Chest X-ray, AP view. Patient: 22 years old, sex M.
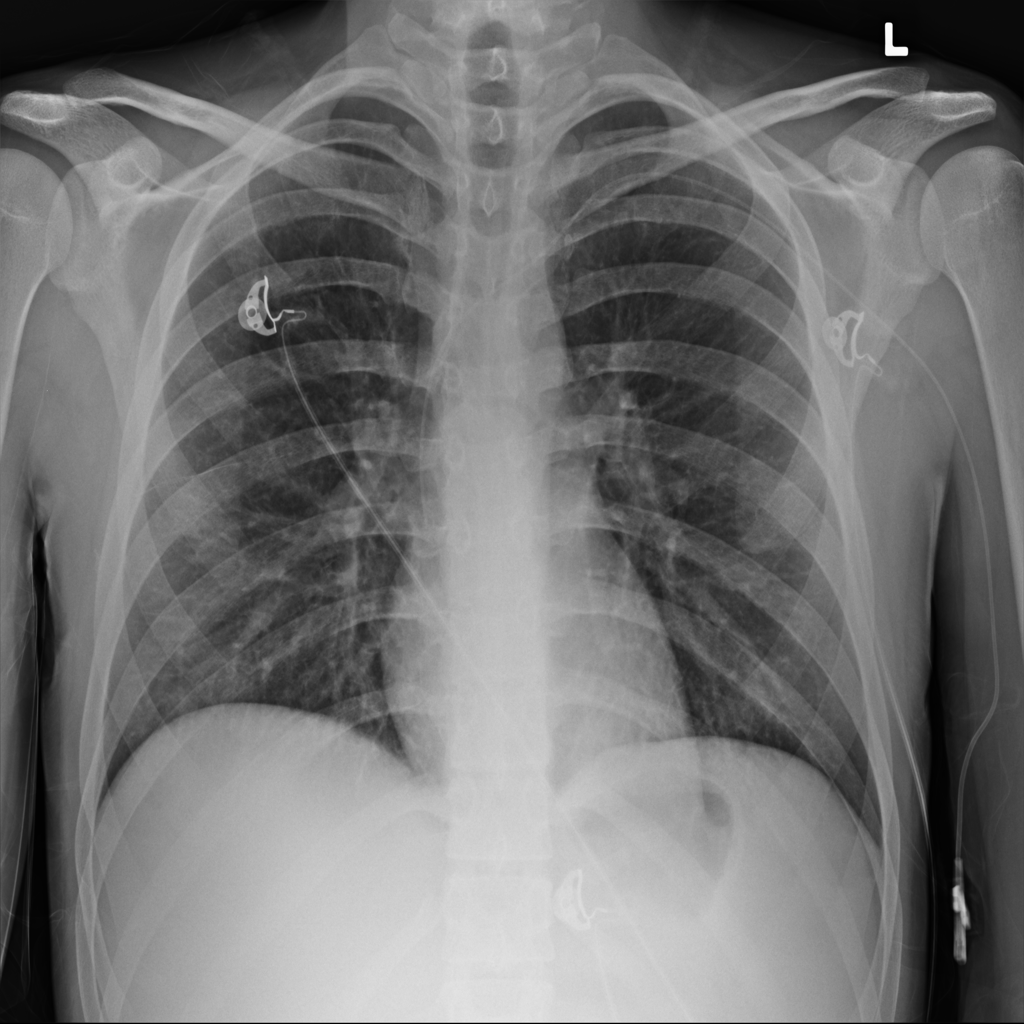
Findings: No Finding